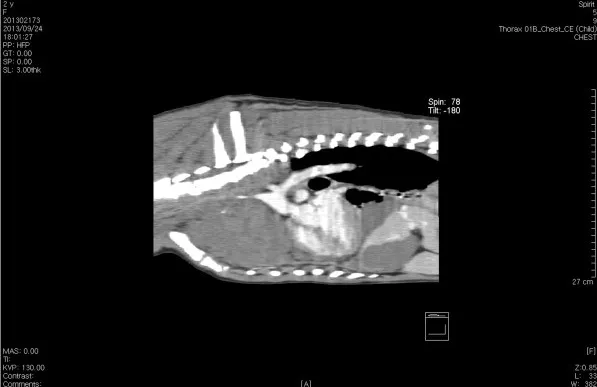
Preoperative sagittal computed tomography post-contrast image. A mass effect is present in the cranial mediastinum, adjacent to the heart. The mass is approximately 9 cm in height, 8 cm in width and 12 cm in length.
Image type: radiology (ct)